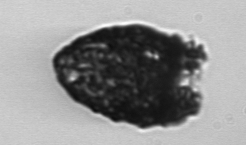
Label: Stenosemella_pacifica